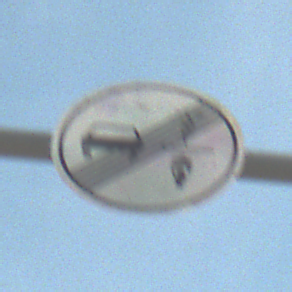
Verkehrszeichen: EndeVerbotUeberholenEinspurigeFahrzeuge
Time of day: Midday
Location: Outdoor (Suburban)
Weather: PartlyCloudy
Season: Summer
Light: Natural